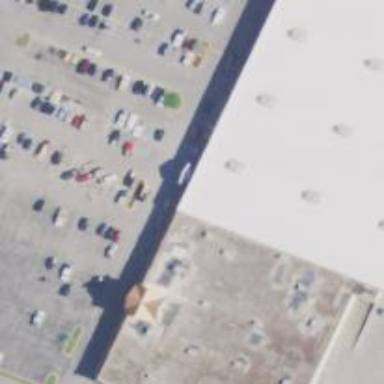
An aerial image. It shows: Building with furniture shop.